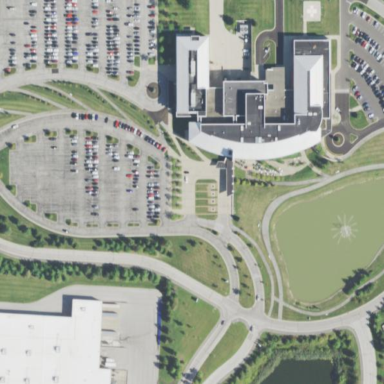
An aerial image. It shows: Hospital with helipad for emergency medical services.